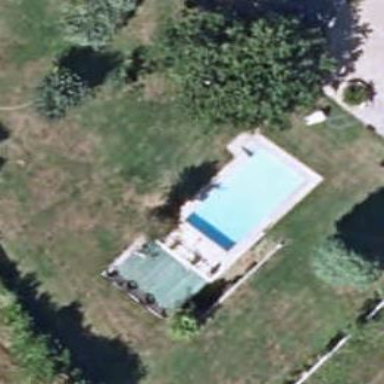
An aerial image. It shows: Swimming pool located in leisure land.